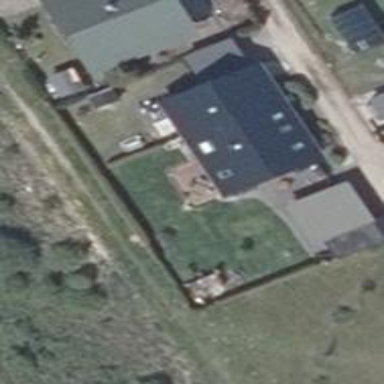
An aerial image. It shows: Detached building.